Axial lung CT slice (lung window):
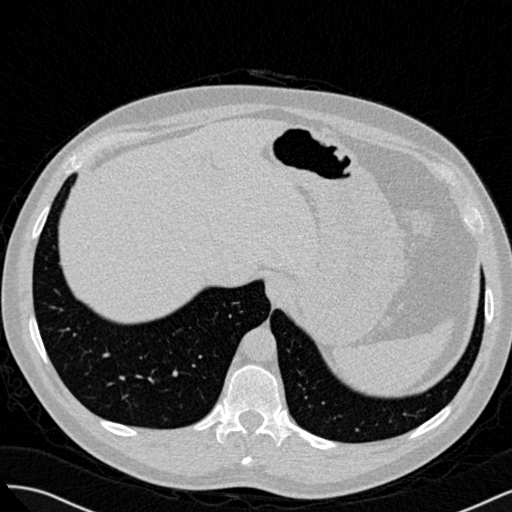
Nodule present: no